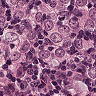
Metastatic tissue present: yes